Milling tool wear sample.
Tool blade image: 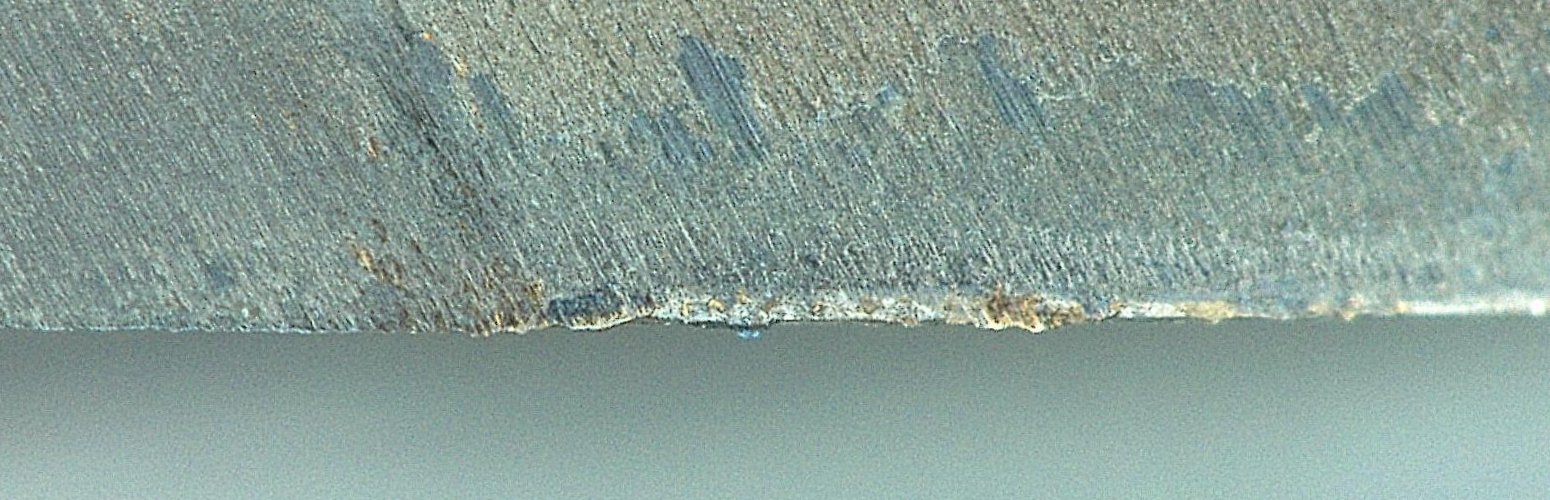
Chip image: 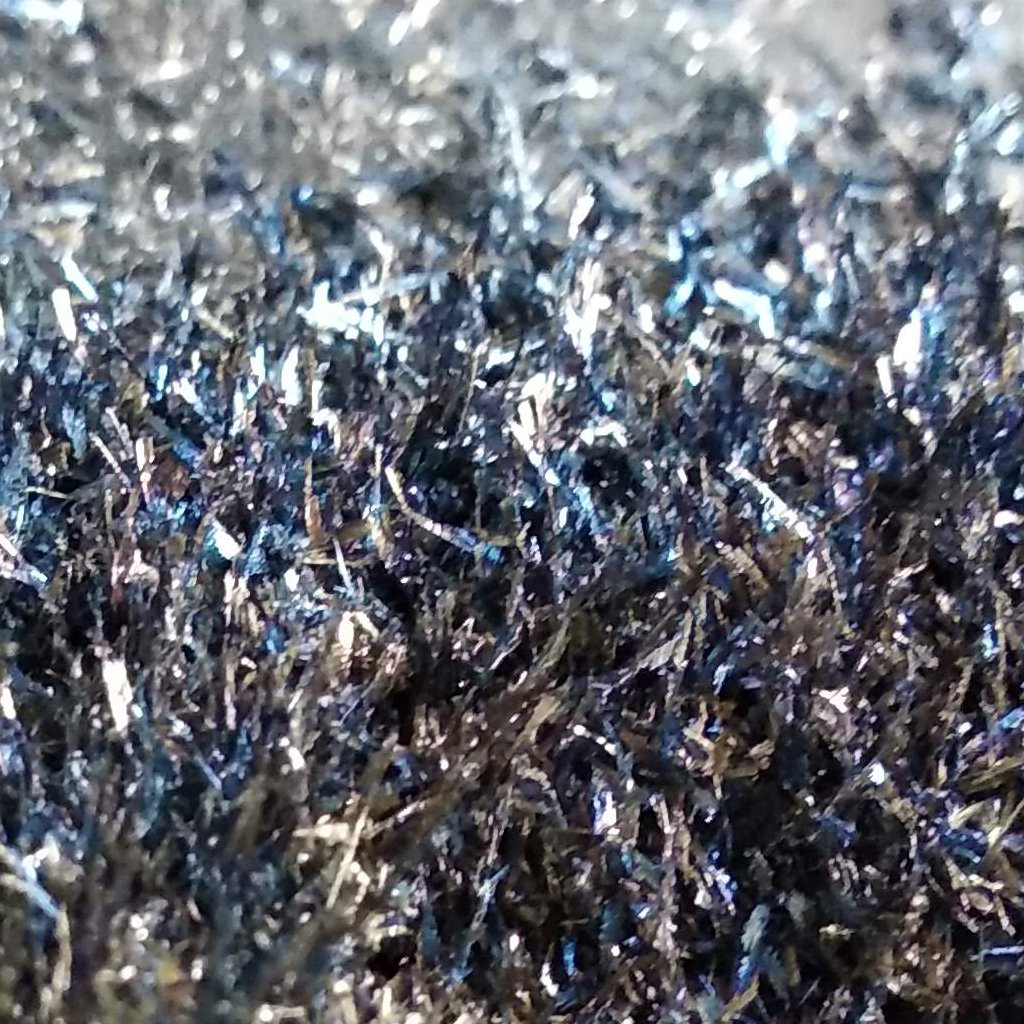
Workpiece image: 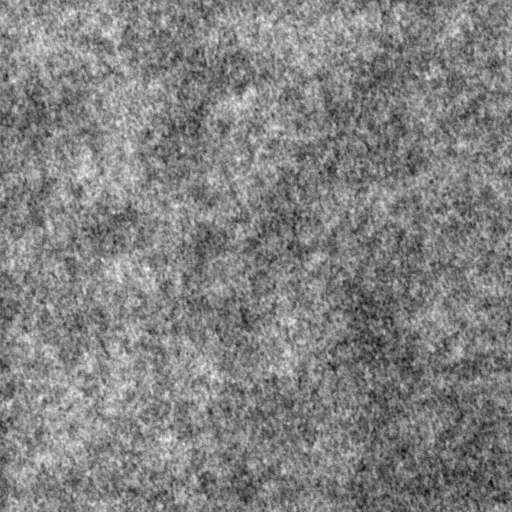
Tool wear state: used
Gaps: 20.03
Flank wear: 109.31
Overhang: 15.32
Force-signal Mel-spectrograms (X, Y, Z axes): 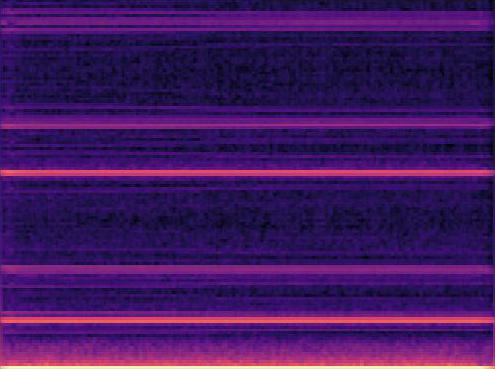 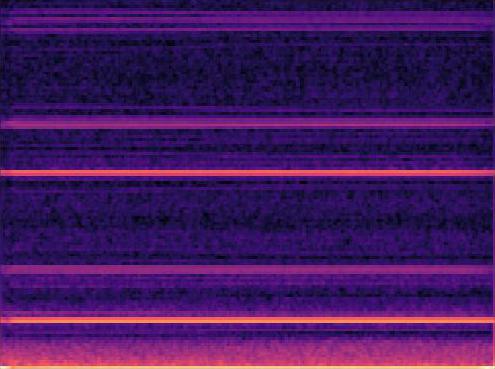 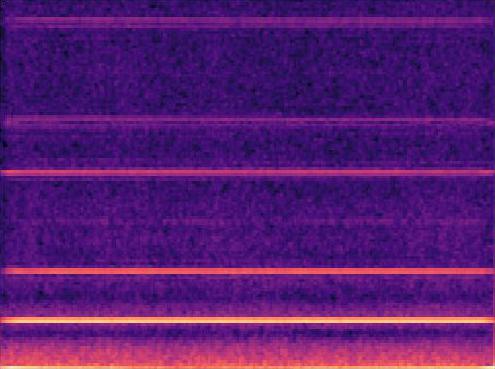
Force-signal scalograms (X, Y, Z axes): 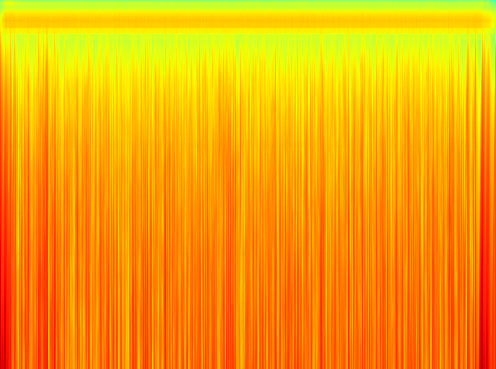 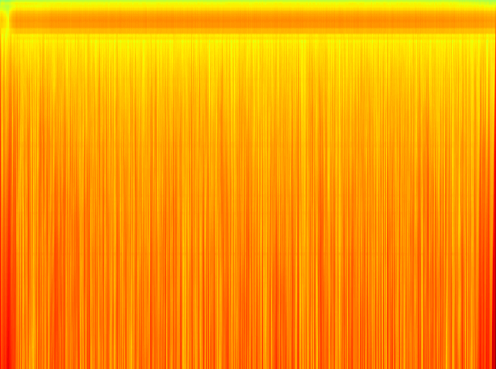 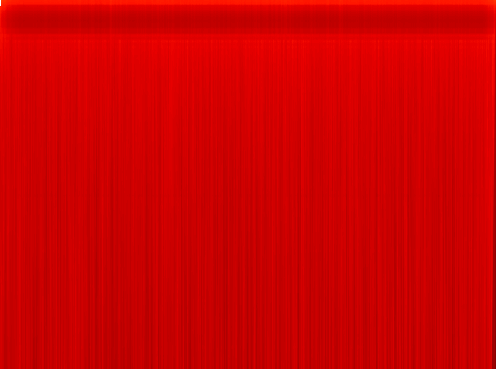
Force phase: accelerated_severe_wear